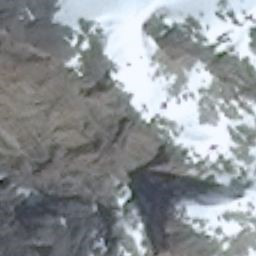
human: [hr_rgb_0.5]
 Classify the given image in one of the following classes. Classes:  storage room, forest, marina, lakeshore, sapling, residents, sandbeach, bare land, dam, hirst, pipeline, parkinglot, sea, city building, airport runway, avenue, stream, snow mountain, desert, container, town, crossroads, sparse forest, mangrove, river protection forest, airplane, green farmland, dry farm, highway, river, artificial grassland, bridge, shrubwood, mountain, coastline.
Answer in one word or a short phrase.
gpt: snow mountain